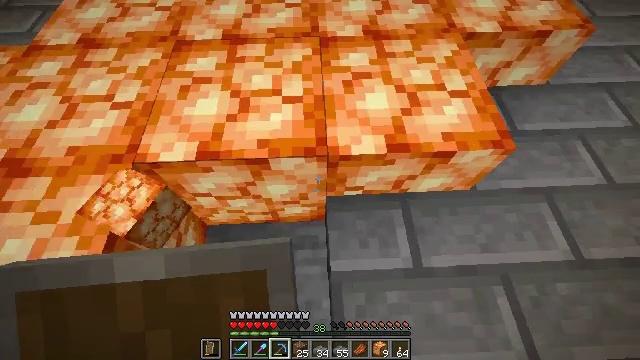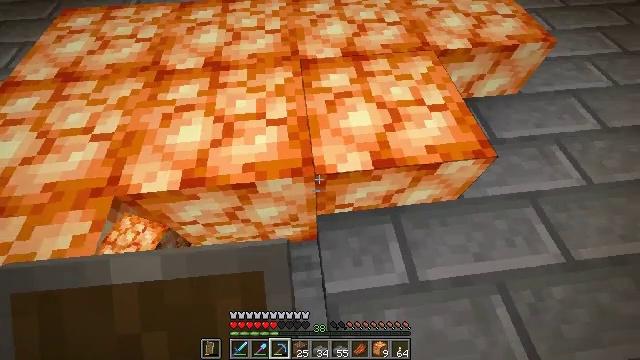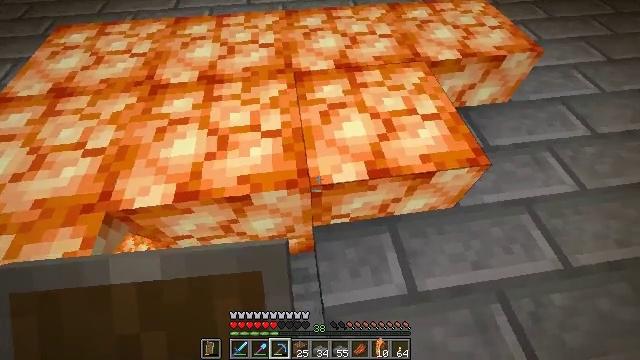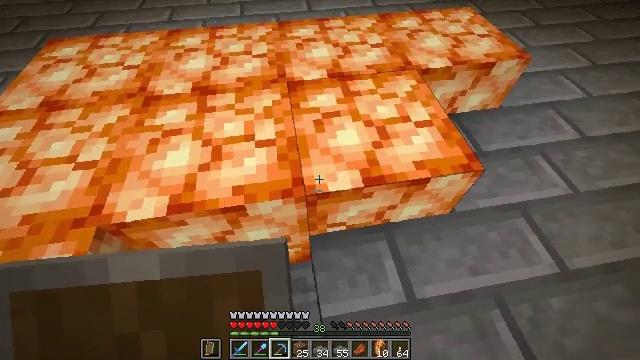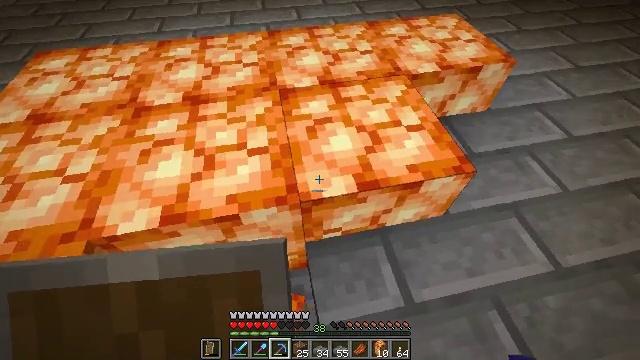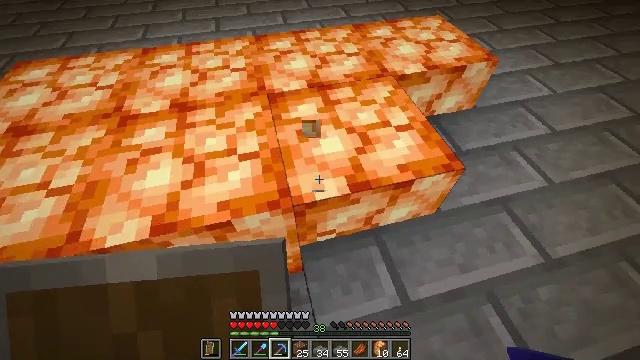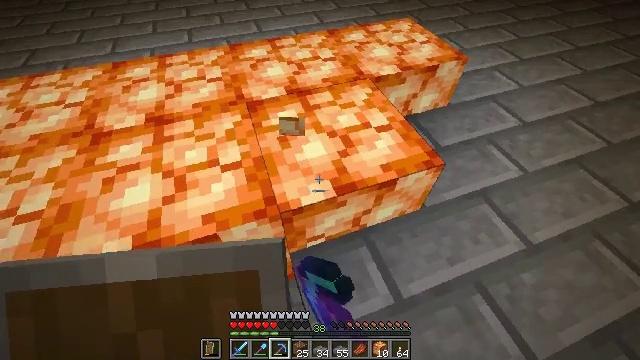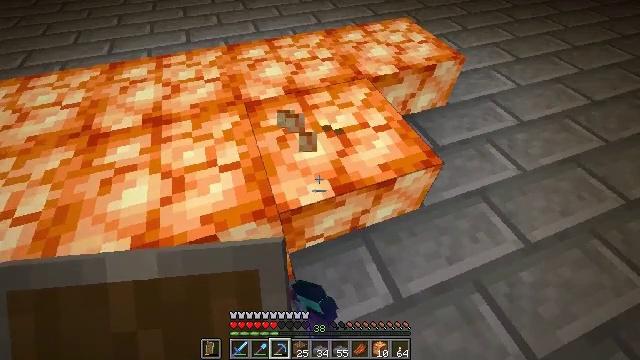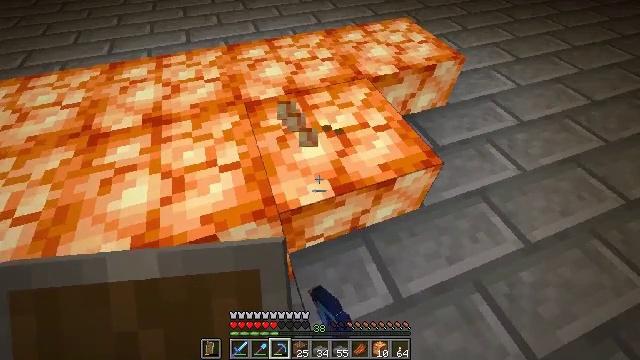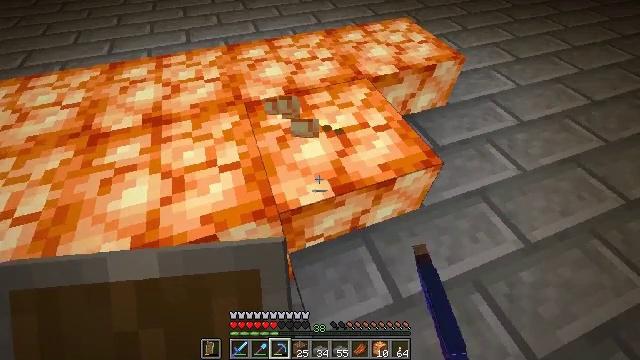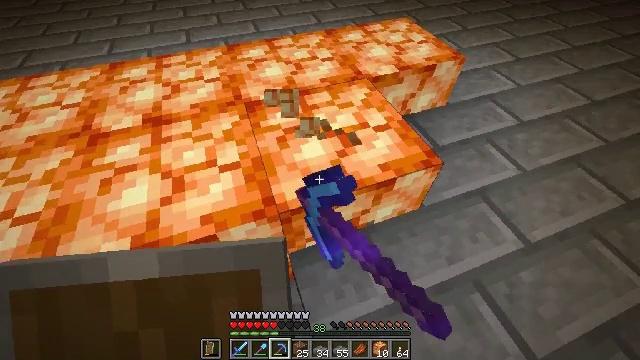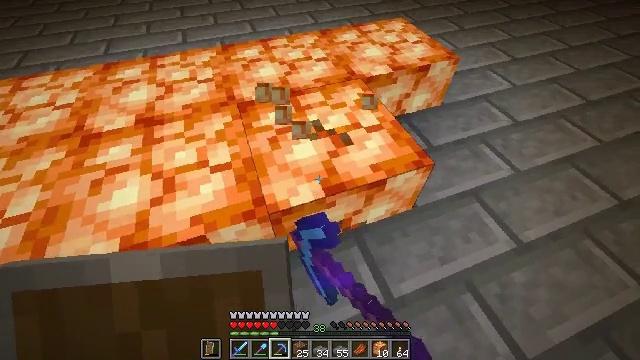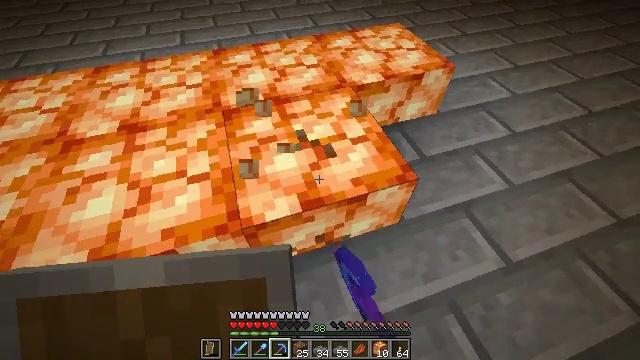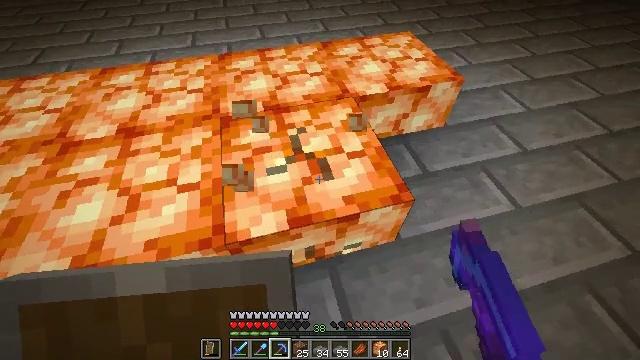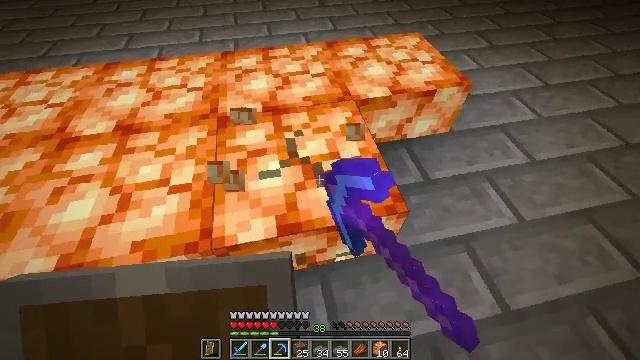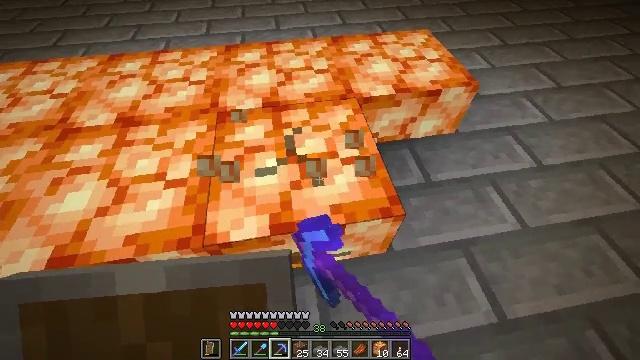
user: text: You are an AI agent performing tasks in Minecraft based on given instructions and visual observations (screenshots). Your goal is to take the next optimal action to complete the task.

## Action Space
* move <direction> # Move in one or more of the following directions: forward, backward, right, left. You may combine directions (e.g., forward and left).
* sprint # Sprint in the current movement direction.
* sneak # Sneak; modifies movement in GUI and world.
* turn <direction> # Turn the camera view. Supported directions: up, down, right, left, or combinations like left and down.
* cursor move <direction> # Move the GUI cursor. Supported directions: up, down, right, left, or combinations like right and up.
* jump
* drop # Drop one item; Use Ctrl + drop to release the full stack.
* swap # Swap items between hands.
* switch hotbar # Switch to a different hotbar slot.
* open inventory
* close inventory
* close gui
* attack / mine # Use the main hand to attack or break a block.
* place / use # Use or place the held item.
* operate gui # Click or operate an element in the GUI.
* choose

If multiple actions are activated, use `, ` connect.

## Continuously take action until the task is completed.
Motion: motion action
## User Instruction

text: Break the glowing shroomlight.
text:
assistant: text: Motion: turn right and up
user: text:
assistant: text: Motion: turn right and up
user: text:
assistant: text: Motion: turn right and up
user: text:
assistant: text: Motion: turn right and up
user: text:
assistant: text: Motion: turn right, attack / mine
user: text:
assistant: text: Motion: turn right and up, attack / mine
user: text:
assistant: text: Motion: attack / mine
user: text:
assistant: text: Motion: attack / mine
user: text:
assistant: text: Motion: attack / mine
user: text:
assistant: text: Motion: attack / mine
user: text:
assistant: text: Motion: move right, attack / mine
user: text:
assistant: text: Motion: move forward and move right, turn left, attack / mine
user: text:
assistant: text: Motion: move forward and move right, turn left, attack / mine
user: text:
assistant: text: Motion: turn left, attack / mine
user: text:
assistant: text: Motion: turn left and down, attack / mine
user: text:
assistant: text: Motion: turn left, attack / mine
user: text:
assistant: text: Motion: turn left, attack / mine
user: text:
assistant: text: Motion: turn left, attack / mine
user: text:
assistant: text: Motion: turn left, attack / mine
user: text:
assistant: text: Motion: attack / mine
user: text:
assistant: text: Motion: attack / mine
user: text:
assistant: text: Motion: attack / mine
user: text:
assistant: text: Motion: attack / mine
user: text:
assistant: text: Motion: attack / mine
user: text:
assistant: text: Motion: attack / mine
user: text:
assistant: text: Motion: attack / mine
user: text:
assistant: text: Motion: attack / mine
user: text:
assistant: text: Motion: attack / mine
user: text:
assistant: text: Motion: attack / mine
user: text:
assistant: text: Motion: attack / mine